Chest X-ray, PA view. Patient: 29 years old, sex M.
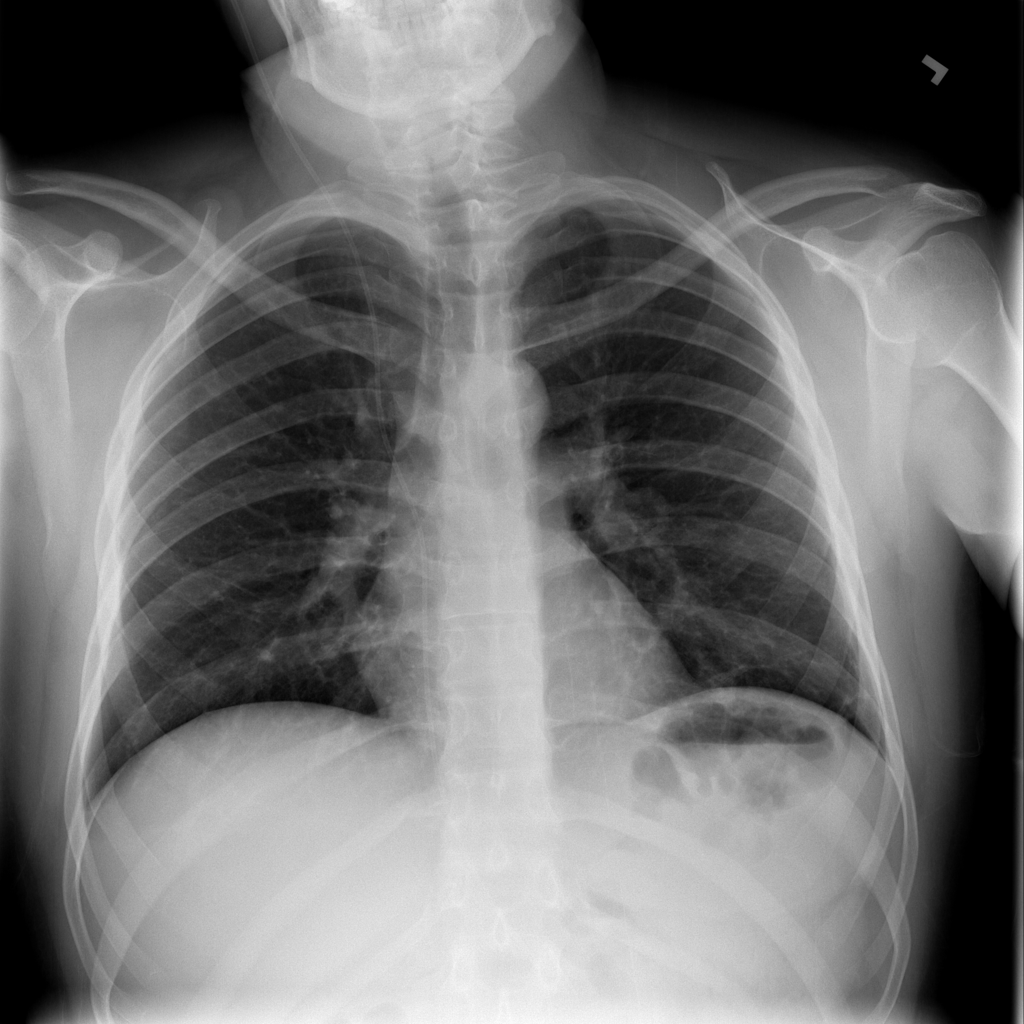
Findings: Infiltration